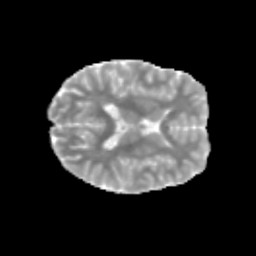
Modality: MD
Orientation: axial
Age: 13
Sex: female
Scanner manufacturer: siemens
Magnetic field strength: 3 T
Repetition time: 3.8 s
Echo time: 0.07 s